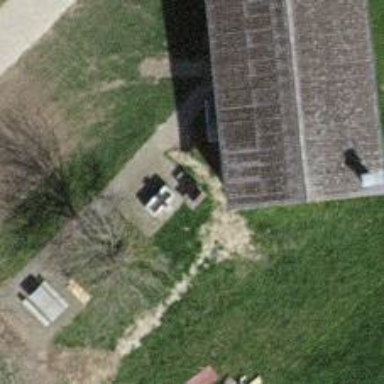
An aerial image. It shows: BBQ amenity.